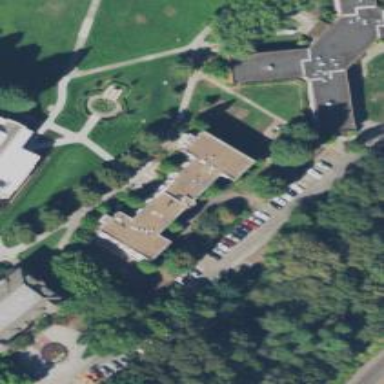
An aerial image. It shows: Dormitory building.